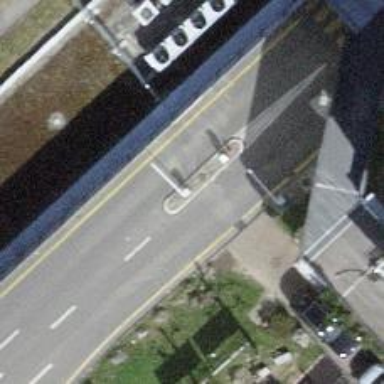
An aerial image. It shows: Lift gate barrier.